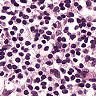
Metastatic tissue present: no